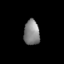
Tissue: skin
Cell type: Epithelial cells
Senescence score: 0.698
Nuclear area (px): 383
Mean DAPI intensity: 132.867